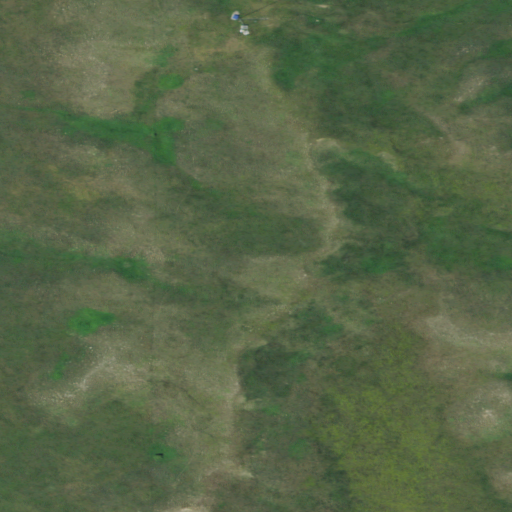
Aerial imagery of mountains in North Dakota named Pamplin Hills containing only grassland